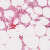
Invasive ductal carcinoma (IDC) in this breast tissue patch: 0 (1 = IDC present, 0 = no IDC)